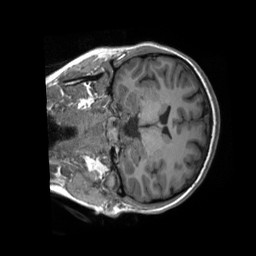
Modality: T1w
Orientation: coronal
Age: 19
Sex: female
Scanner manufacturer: siemens
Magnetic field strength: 3 T
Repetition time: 2.3 s
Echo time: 0.00232 s